You are looking at the wavelet scalogram of a bearing's acceleration signal. Diagnose the bearing from this image, choosing from: normal, inner_race, outer_race, ball.
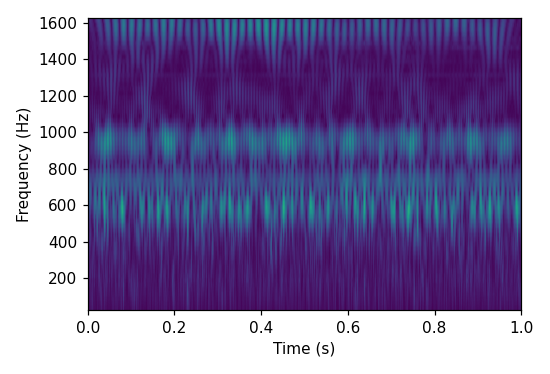
Answer: normal